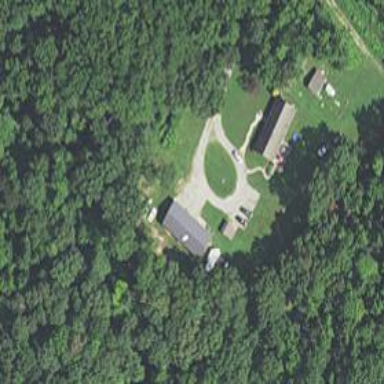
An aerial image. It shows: Driveway leading to service road.